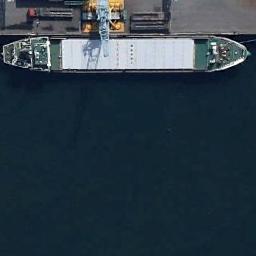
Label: ship